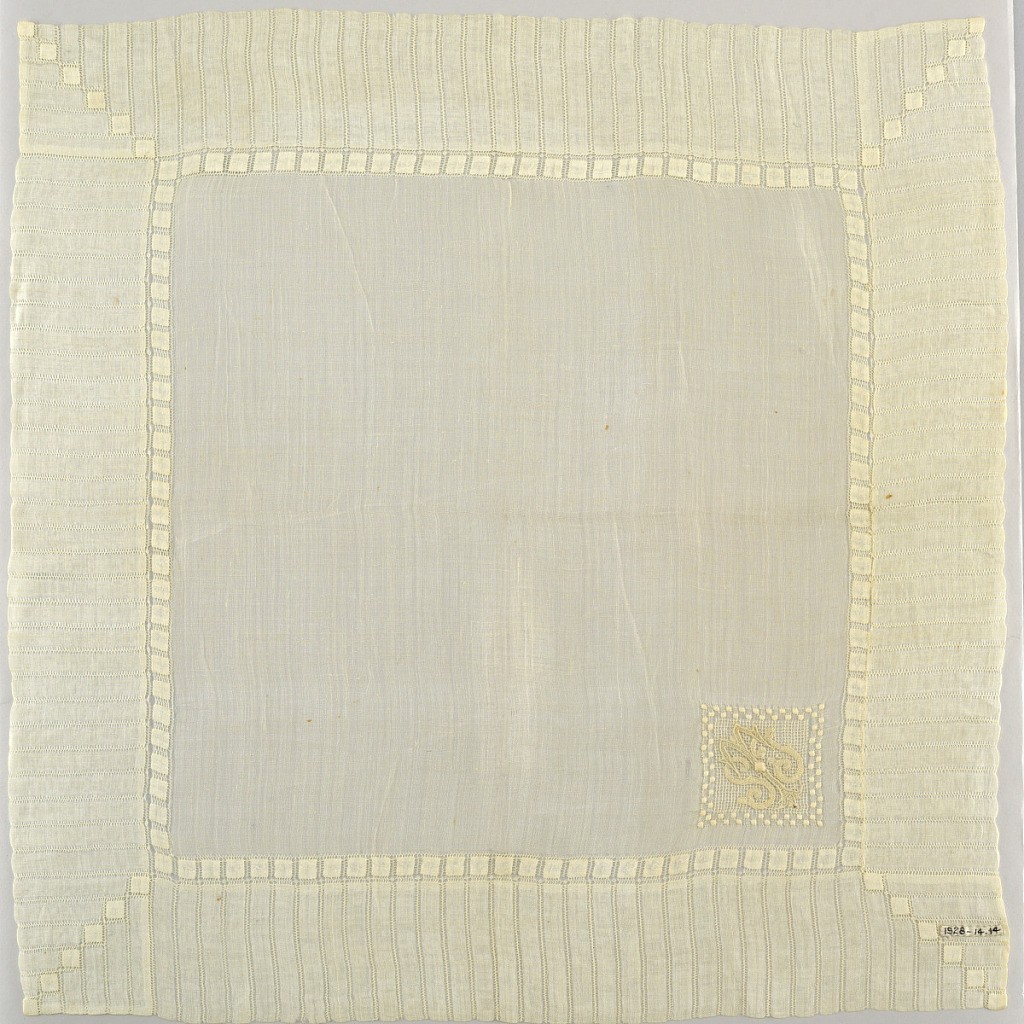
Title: Handkerchief
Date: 19th century
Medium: linen Technique: embroidered
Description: Large sheer white linen handkerchief with wide drawnwork border. Monogrammed "S.J.M." with embroidery in one corner.